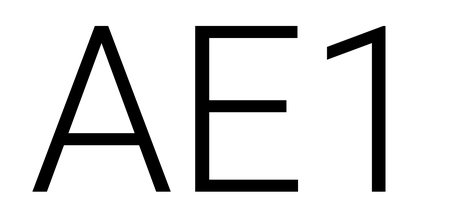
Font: Roboto_Light